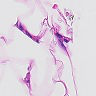
Metastatic tissue present: no